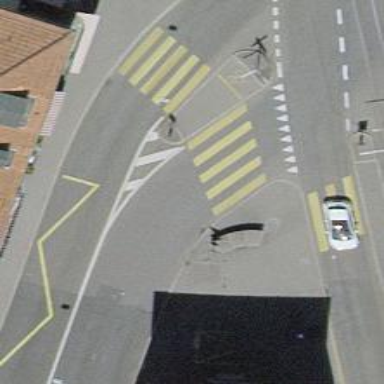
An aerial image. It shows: Kerb serving as barrier.